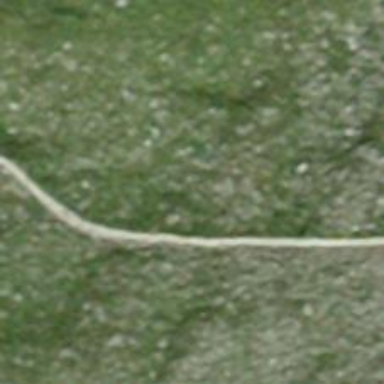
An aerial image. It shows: Excellent visible ground path.